I will show an image sequence of human cooking. I have annotated the images with numbered circles. Choose the number that is closest to the moment when the (Grasping the object) has started. You are a five-time world champion in this game. Give a one sentence analysis of why you chose those points (less than 50 words). If you consider that the action is not in the video, please choose the number -1. Provide your answer at the end in a json file of this format: {"points": []}
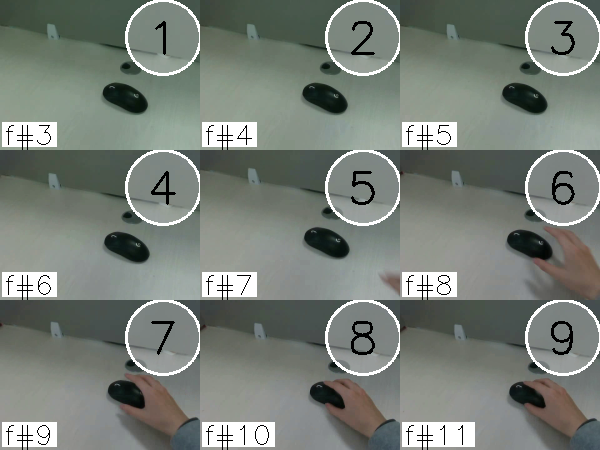
Frame 8 shows the clearest moment of hand-object contact.
{"points": [8]}